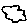
Label: cloud